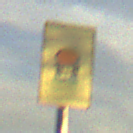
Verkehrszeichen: FahrzeugeMitWassergefaehrdenderLadungOhnePfeilsymbol
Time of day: SunriseSunset
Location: Outdoor (Nature)
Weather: PartlyCloudy
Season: Summer
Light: Natural